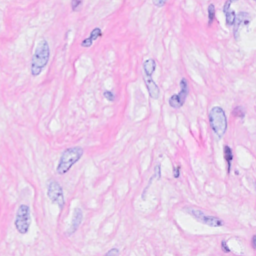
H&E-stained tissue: Breast